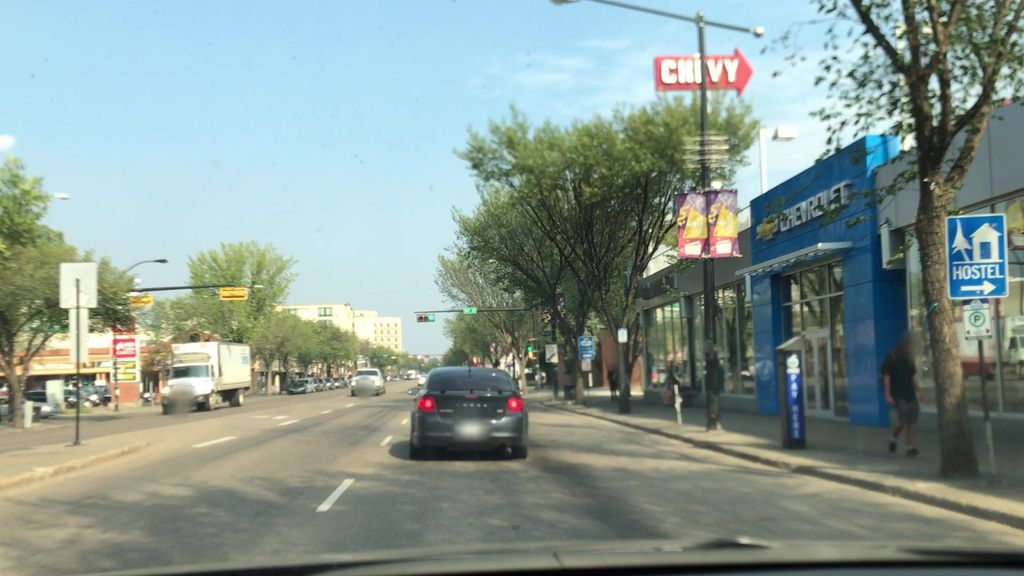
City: edmonton